Field crop: maize
Growth stage: 2
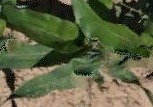
Species: maize